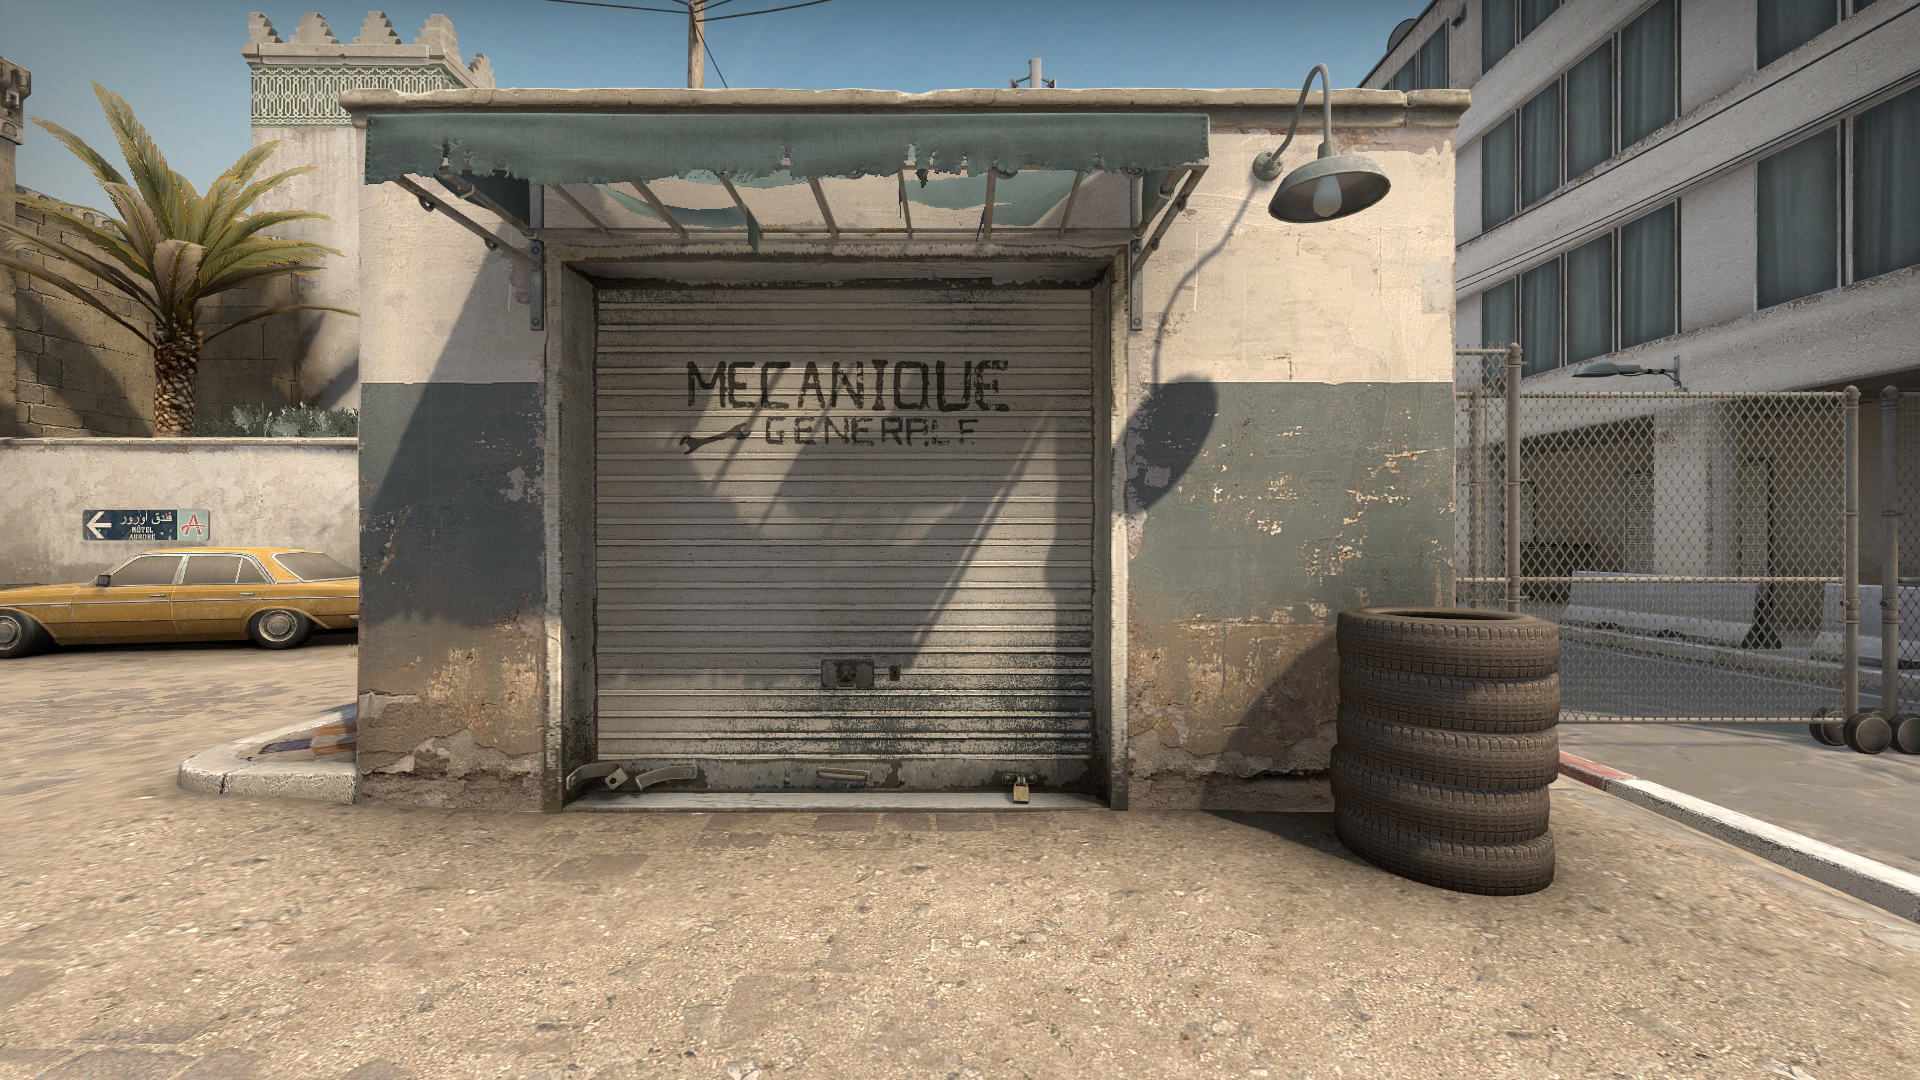
Map: de_dust2